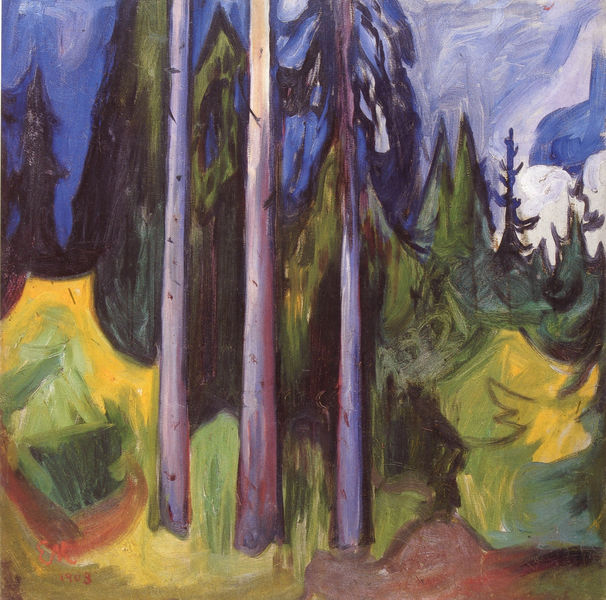
Titel: Wald
Künstler: Edvard Munch
Standort: Oslo
Institution: Munch-Museet
Schlagwörter: baum, blau, himmel, wolken, bäume, grün, natur, wald, blue, oil, red, white, black, dark, expressionism, green, painting, three, yellow, oil painting, brown, clouds, sky, hills, landscape, mountain, mountains, orange, horizontal, trees, winter, forest, pine, path, road, texture, purple, shadow, expressionist, violet, square, lines, stroke, brush, brushstrokes, forrest, shadows, paint, pines, strokes, depth, logs, trunks, abstrct, brushstokes, fir, fir trees, log